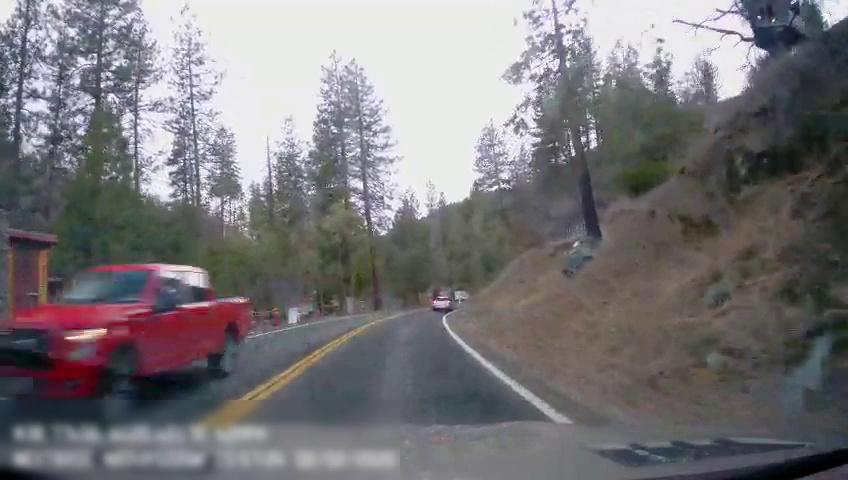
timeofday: Day
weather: Cloudy
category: Drivable Space
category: Vehicles | Car
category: Vehicles | Truck
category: Lanes | Current Lane
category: Lanes | Current Lane
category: Lanes | Opposite Lane